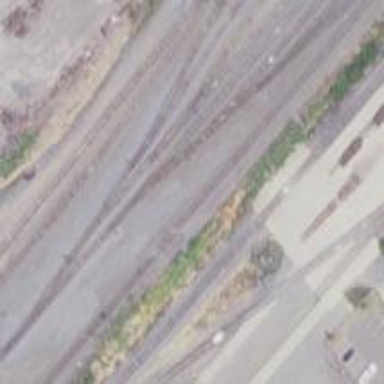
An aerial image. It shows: Railway yard in service.